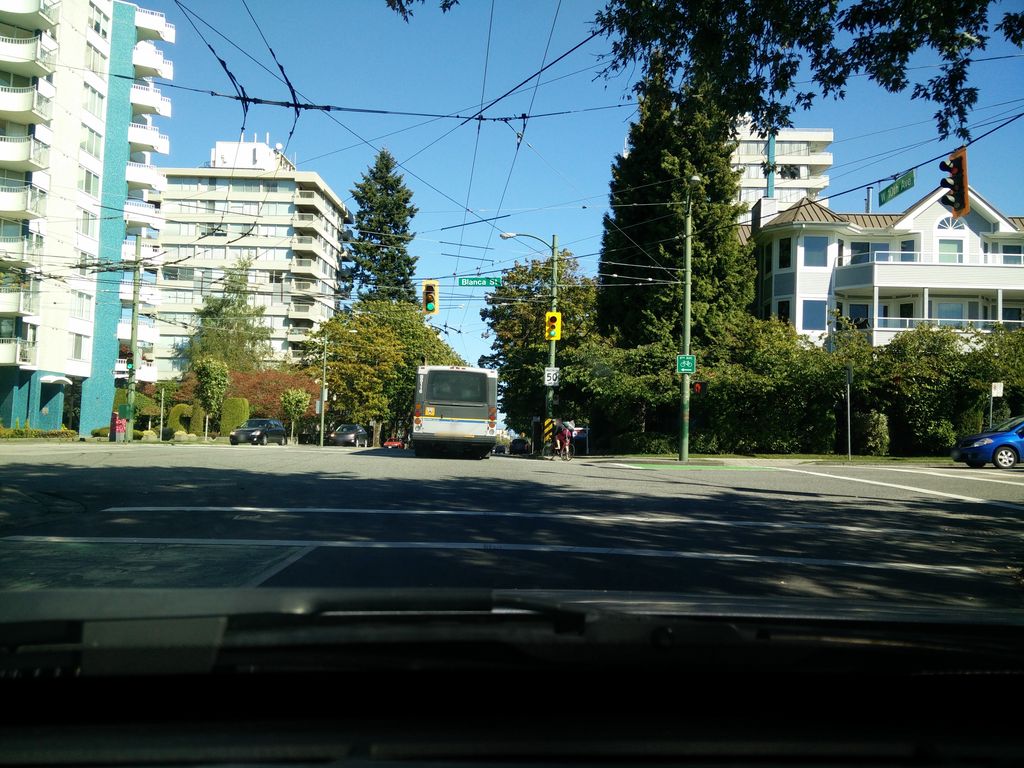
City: vancouver